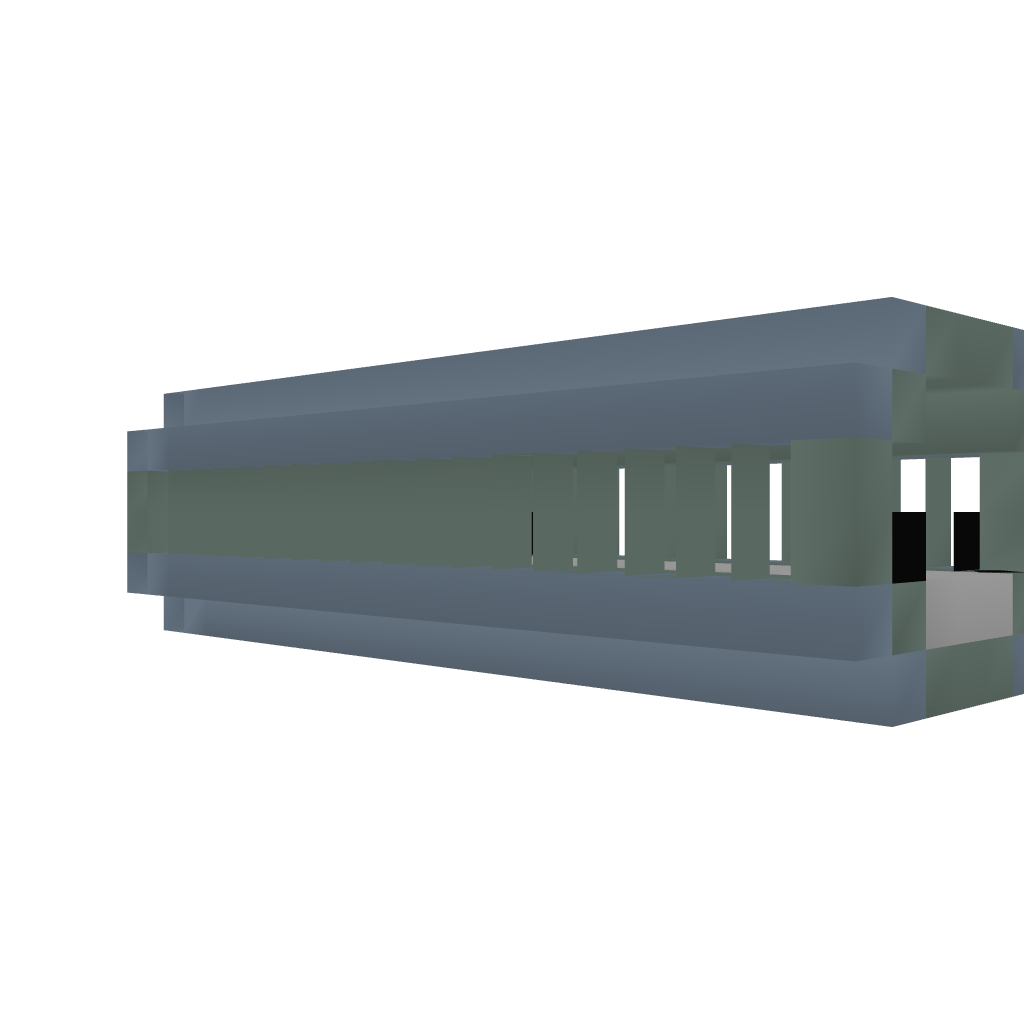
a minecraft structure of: Sewer Template Stright